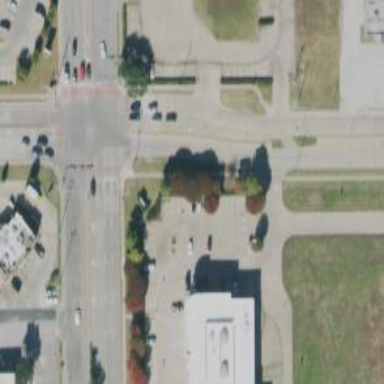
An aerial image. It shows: Secondary road with separate sidewalks.